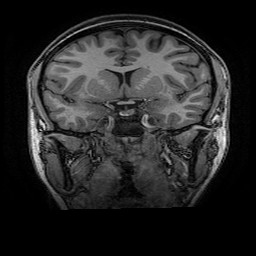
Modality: T1w
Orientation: sagittal
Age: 21
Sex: female
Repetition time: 0.0077 s
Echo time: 0.0034 s